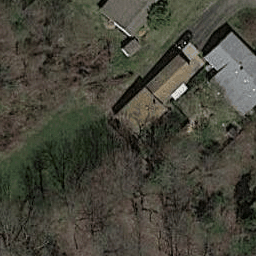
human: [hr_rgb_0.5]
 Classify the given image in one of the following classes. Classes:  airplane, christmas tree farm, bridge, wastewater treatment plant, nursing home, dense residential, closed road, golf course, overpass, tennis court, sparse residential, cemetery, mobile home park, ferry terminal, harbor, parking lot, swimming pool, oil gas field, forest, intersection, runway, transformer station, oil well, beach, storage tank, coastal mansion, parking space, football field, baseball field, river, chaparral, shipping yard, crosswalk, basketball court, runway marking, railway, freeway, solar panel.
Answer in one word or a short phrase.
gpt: sparse residential